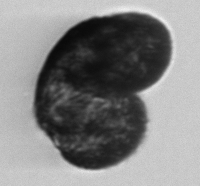
Label: pollen